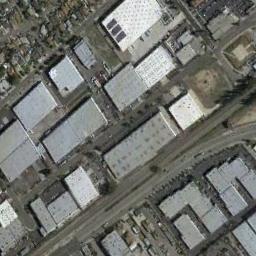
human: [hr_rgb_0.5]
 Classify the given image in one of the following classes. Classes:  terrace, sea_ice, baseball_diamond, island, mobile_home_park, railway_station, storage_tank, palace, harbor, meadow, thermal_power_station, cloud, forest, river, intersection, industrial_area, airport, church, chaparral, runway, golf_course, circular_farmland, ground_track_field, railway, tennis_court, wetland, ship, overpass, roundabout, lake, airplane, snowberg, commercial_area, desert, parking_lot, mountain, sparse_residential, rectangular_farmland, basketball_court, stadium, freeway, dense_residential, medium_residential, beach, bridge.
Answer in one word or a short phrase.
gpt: industrial_area